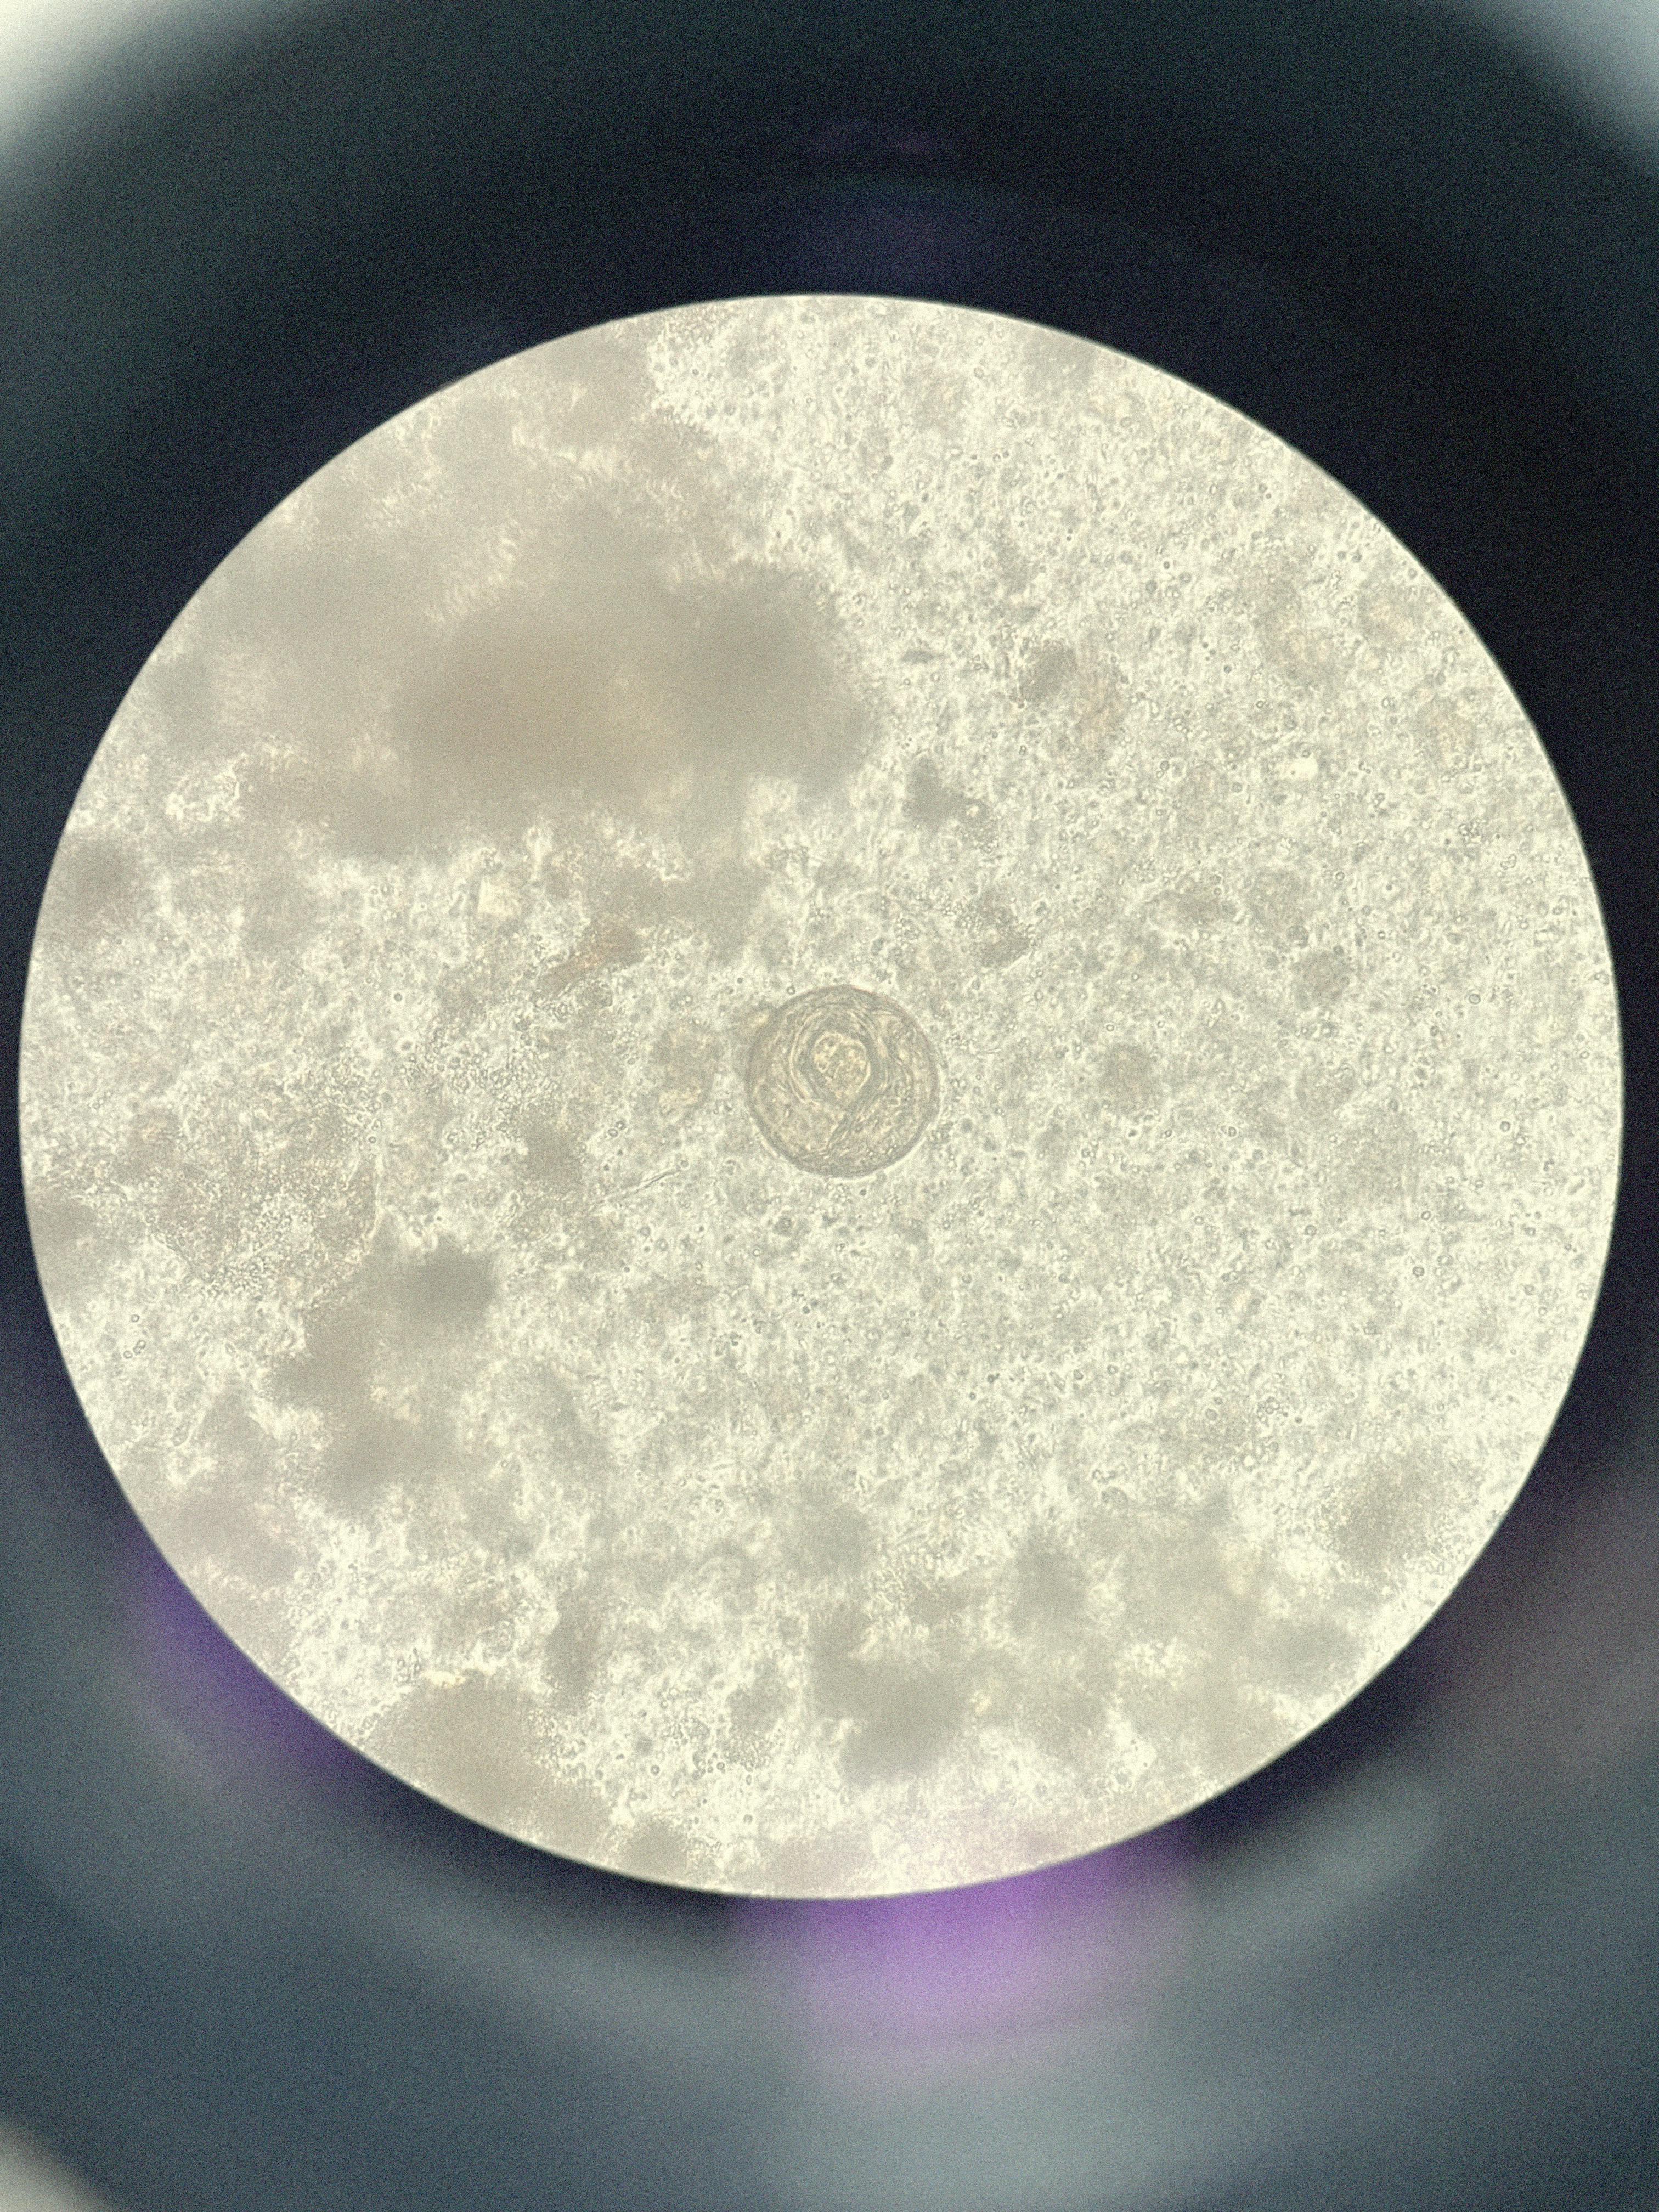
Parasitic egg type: Hymenolepis diminuta